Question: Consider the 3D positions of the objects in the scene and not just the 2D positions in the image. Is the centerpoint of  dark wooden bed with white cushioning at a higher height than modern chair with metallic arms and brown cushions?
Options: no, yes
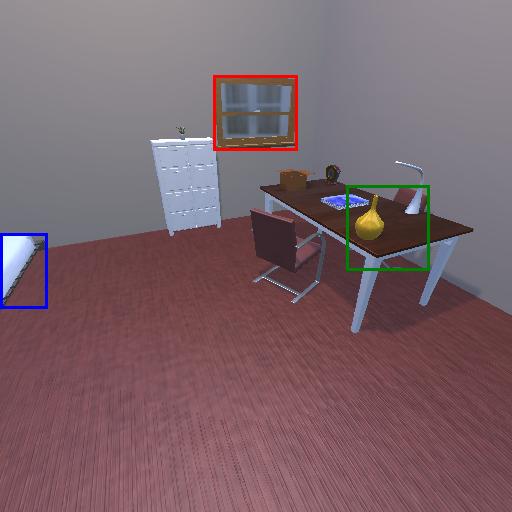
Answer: no